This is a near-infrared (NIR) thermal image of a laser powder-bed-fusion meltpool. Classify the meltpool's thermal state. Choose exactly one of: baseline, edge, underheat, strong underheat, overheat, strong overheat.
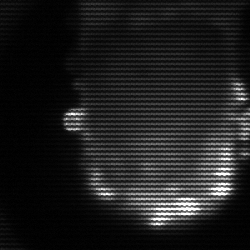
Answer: baseline